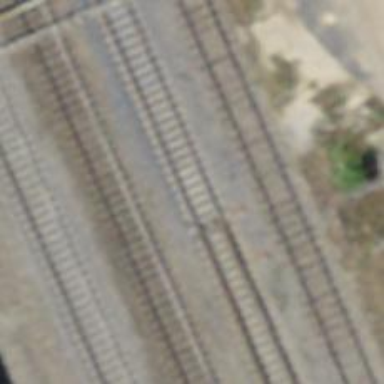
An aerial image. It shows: Railway switch.